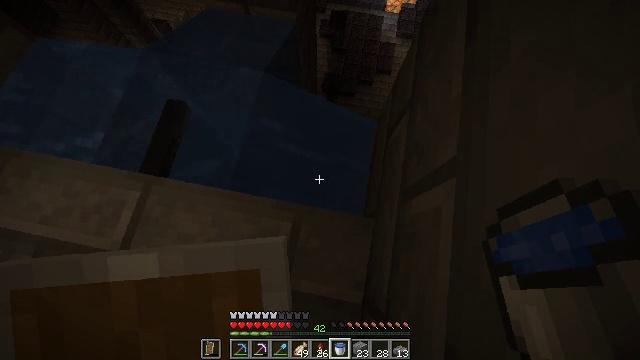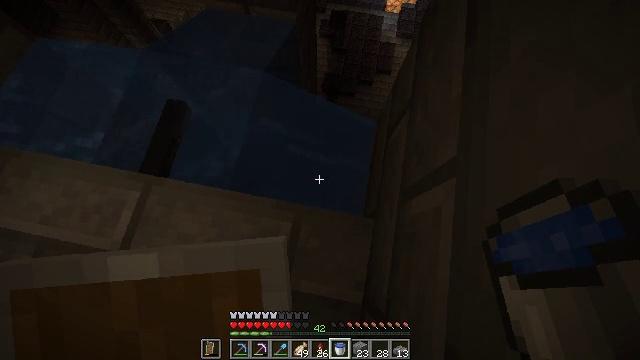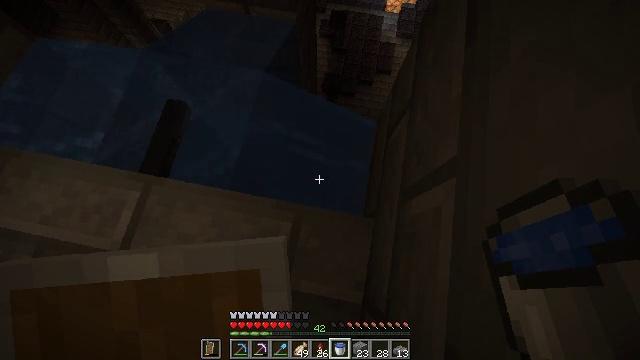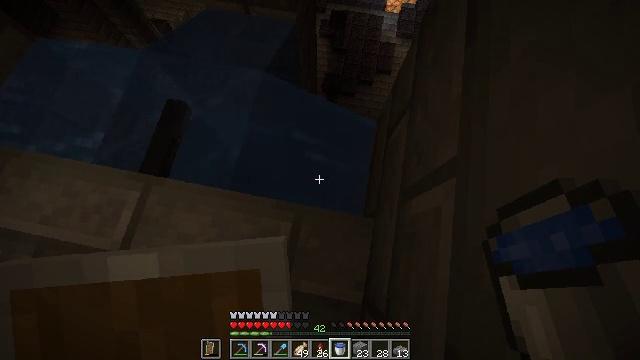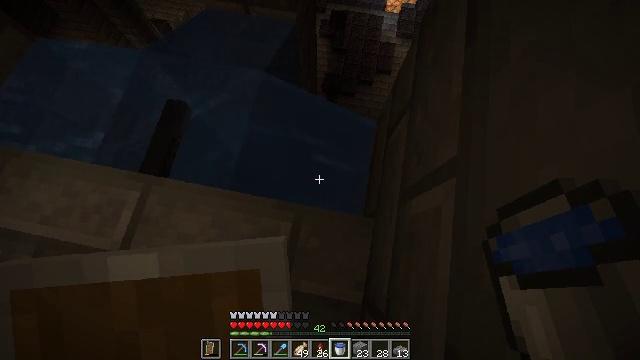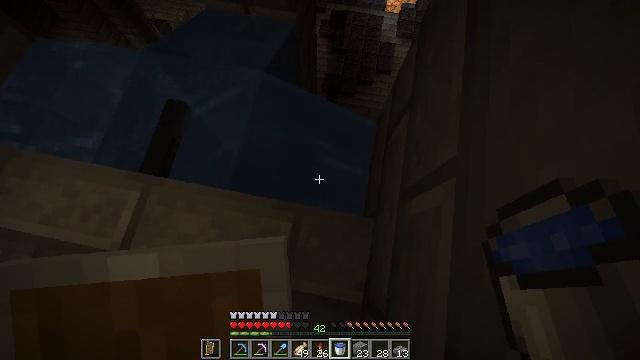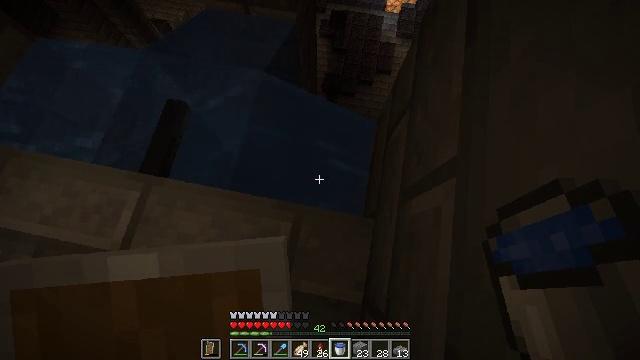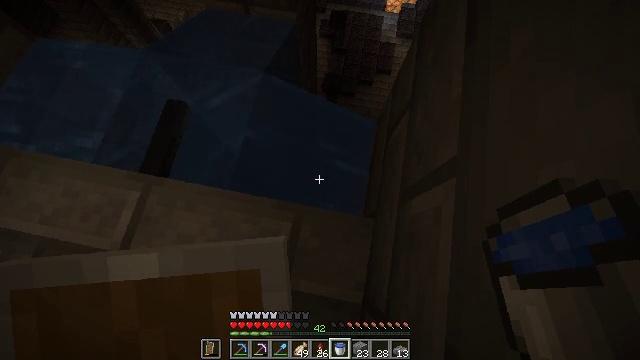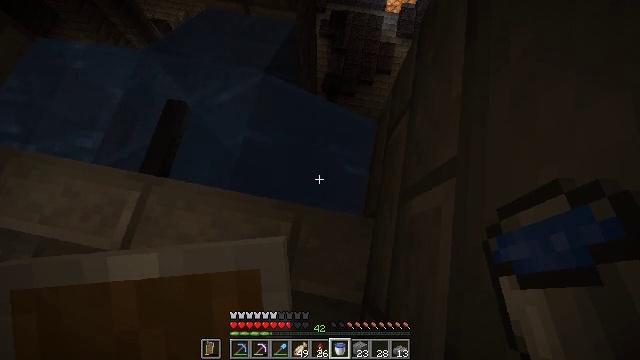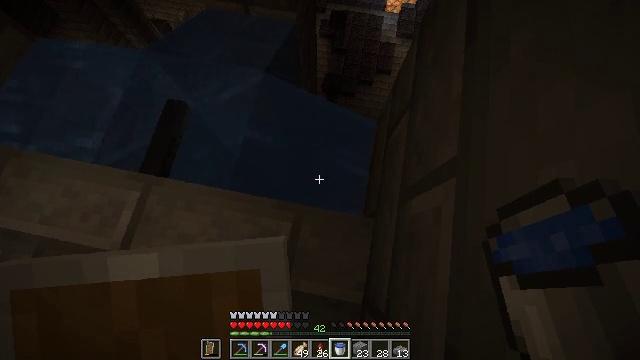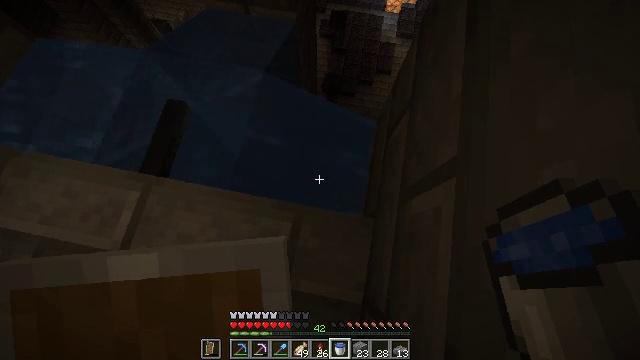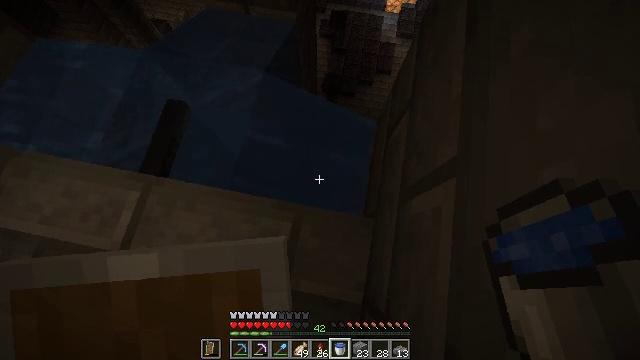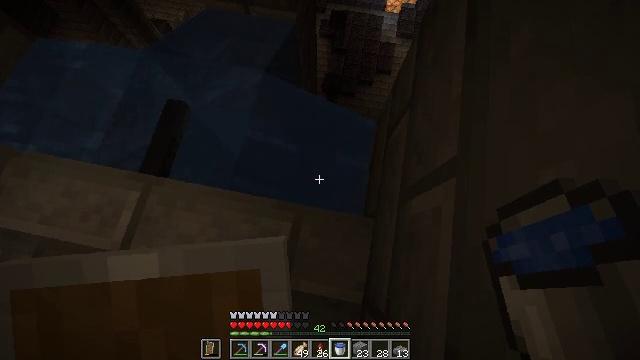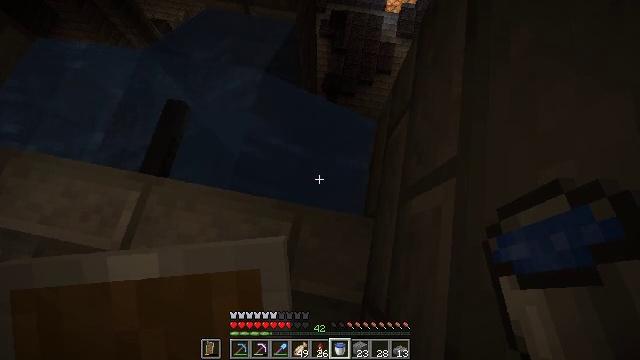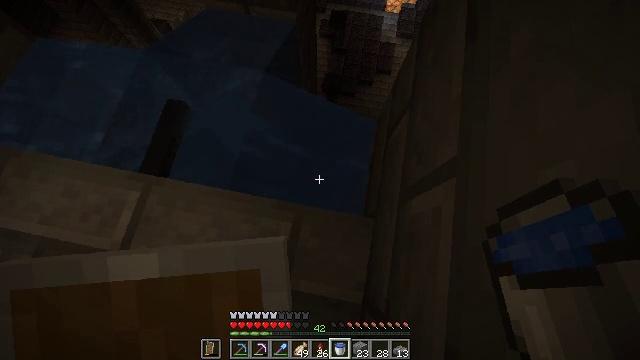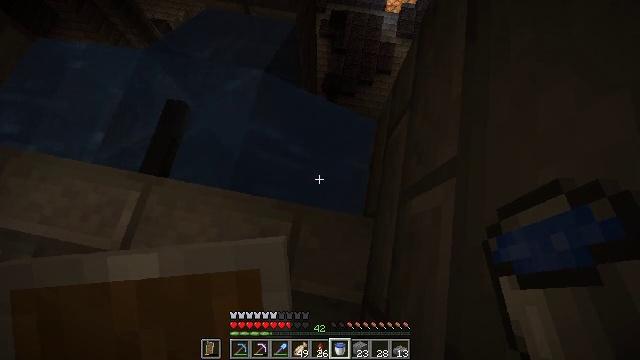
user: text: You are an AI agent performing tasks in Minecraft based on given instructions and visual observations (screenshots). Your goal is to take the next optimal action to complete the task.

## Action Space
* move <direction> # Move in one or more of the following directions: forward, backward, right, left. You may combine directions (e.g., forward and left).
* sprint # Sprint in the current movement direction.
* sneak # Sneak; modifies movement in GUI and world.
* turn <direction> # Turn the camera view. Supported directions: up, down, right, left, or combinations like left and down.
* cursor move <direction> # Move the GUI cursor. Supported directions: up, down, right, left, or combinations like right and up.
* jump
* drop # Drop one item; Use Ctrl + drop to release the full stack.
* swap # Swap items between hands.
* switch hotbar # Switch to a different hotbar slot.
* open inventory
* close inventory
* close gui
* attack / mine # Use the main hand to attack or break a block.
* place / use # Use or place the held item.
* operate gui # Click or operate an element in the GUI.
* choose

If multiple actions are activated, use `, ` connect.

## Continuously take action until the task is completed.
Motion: motion action
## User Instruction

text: Mine the black stained glass pane.
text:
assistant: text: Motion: no_op
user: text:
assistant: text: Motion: no_op
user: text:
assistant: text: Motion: no_op
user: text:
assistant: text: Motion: no_op
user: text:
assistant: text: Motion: no_op
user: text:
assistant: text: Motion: no_op
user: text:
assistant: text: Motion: no_op
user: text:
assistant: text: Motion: no_op
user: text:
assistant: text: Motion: no_op
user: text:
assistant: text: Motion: no_op
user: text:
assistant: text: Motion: no_op
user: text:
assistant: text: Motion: no_op
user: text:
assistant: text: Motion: no_op
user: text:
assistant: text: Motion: no_op
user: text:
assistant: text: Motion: no_op
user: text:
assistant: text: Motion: no_op
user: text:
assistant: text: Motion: no_op
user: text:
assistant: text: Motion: no_op
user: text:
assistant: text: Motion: no_op
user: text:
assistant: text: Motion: no_op
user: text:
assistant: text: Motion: no_op
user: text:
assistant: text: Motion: no_op
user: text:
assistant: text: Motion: no_op
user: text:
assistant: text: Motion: no_op
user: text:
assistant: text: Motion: no_op
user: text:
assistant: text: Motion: no_op
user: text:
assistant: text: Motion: no_op
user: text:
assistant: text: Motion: no_op
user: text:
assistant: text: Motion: no_op
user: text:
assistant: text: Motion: no_op